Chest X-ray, AP view. Patient: 46 years old, sex F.
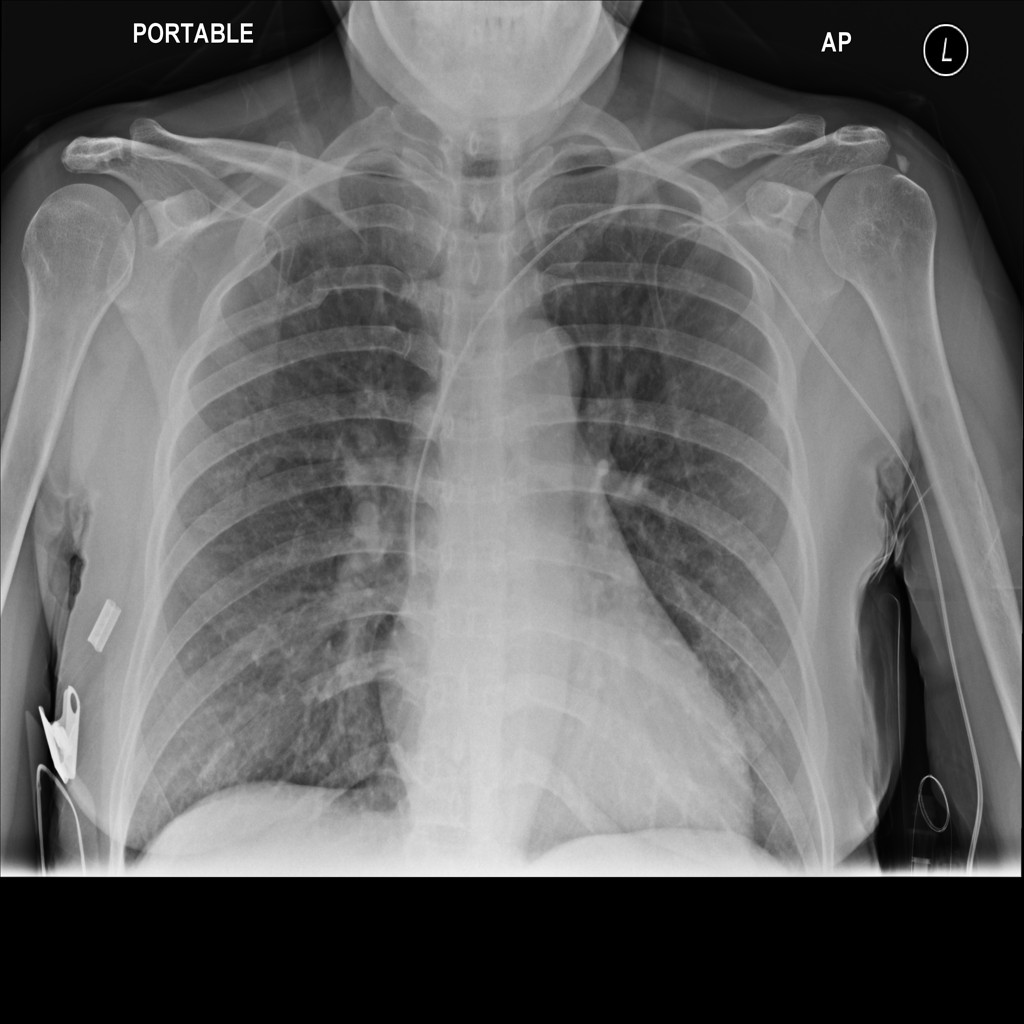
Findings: No Finding